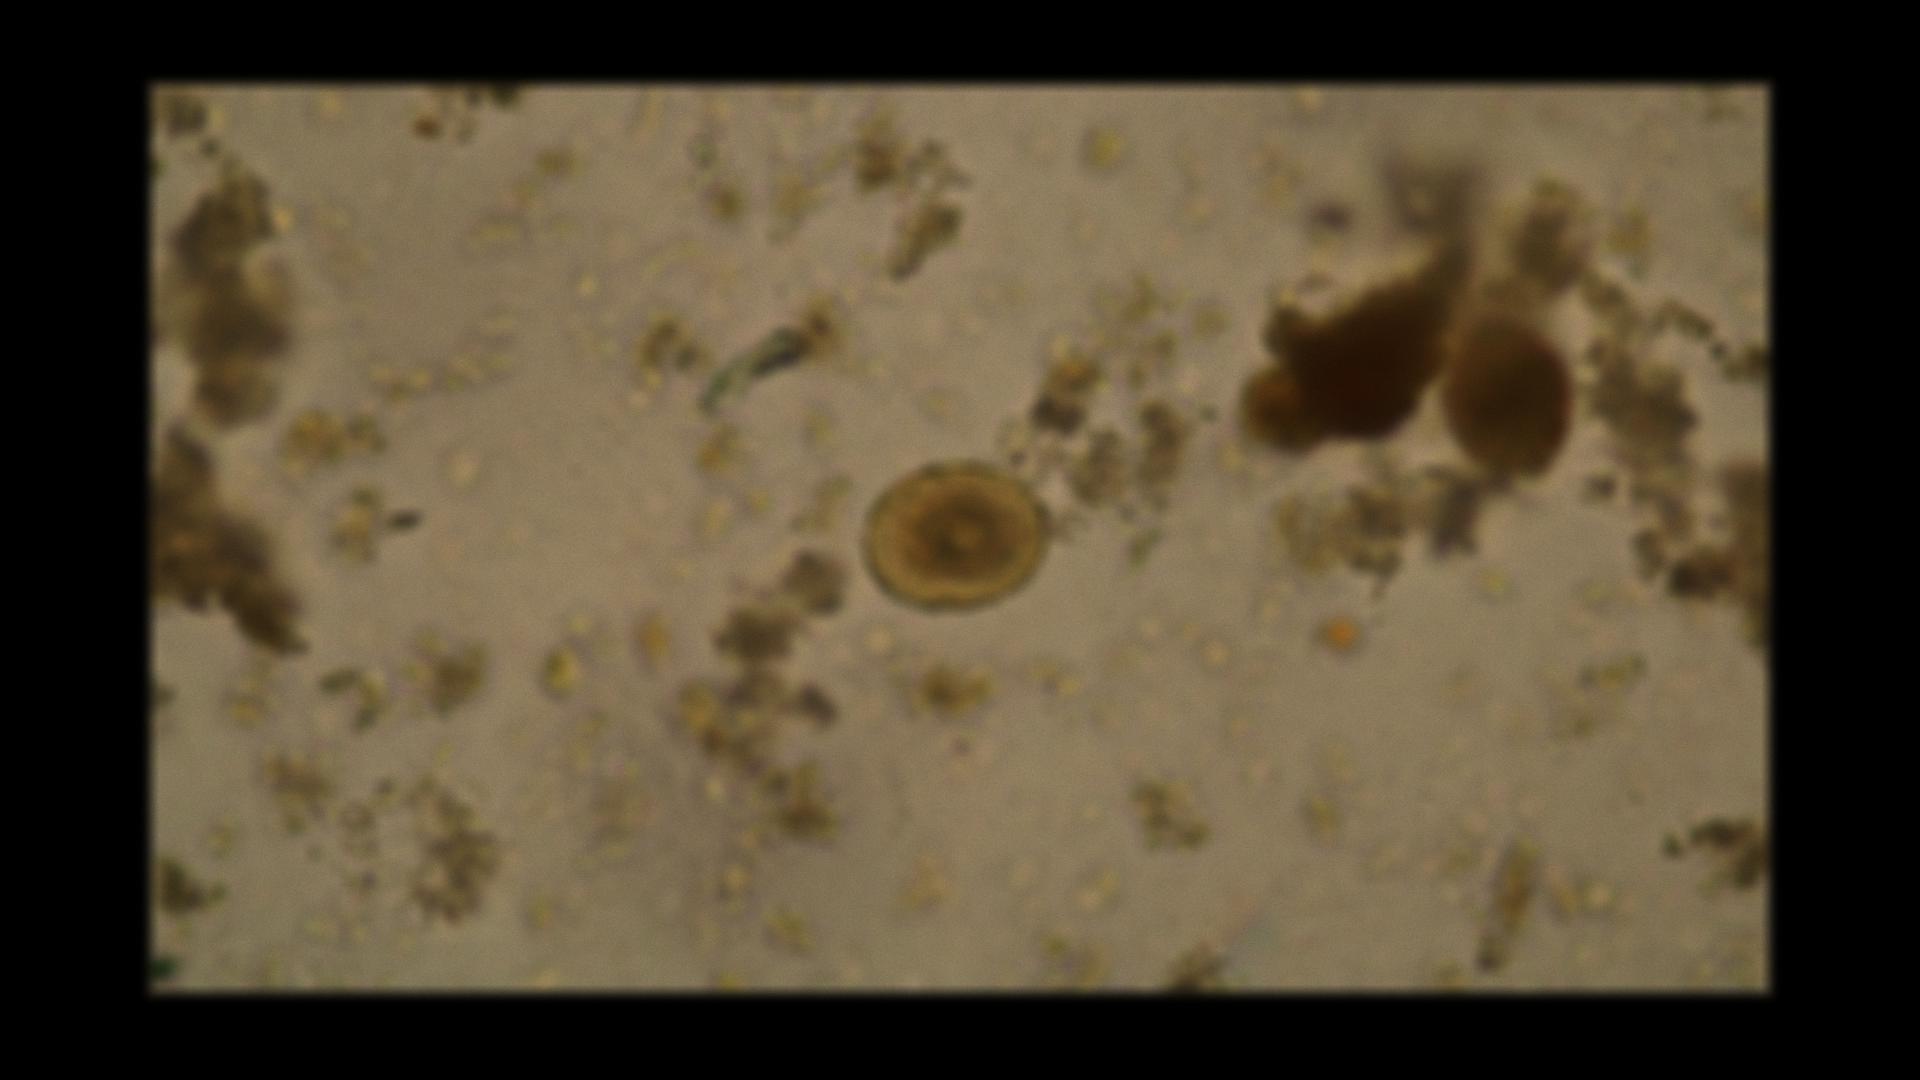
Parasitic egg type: Ascaris lumbricoides